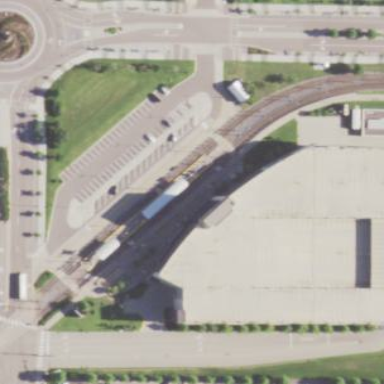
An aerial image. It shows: Platform for public transport and light rail services.